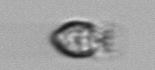
Label: Ciliophora